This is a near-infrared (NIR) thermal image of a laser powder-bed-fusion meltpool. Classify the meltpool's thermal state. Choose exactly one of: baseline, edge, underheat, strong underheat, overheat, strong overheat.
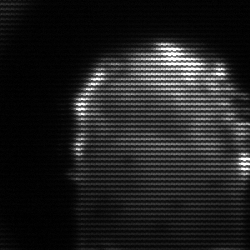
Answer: baseline